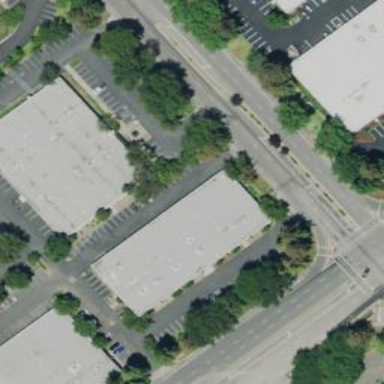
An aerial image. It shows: Commercial building.